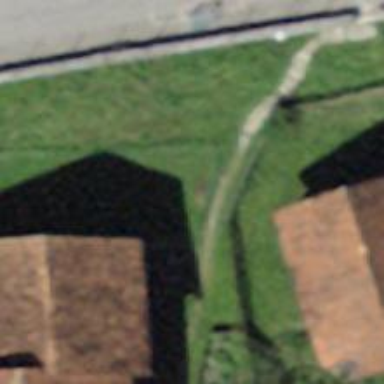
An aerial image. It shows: Footway covered with grass.